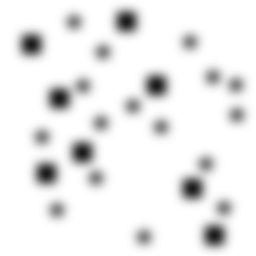
Squares: 8
Triangles: 0
Stars: 16
Total shapes: 24